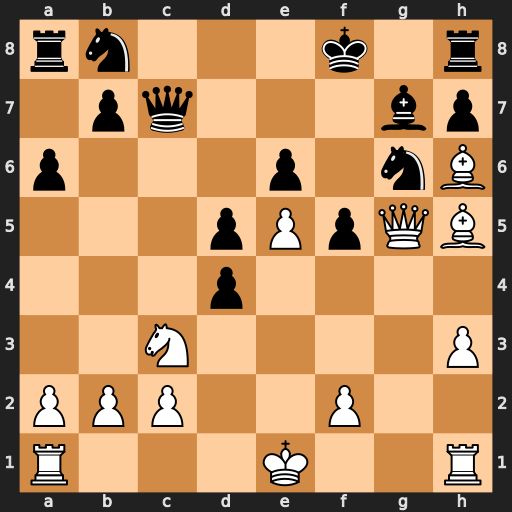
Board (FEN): rn3k1r/1pq3bp/p3p1nB/3pPpQB/3p4/2N4P/PPP2P2/R3K2R
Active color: w
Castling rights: KQ
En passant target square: -
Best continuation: Qf6+ Kg8 Qxe6+